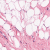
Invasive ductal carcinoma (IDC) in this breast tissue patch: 0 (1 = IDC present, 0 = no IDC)